Question: I have a data set to which I am fitting a mixed models regression with lme4.
'''
dat <- structure(list(dv280 = c(41L, 68L, 0L, 6L, 20L, 30L, 8L, 1L,
15L, NA, 59L, 5L, 21L, 41L, 11L, 14L, -2L, 20L, 25L, 33L, 32L,
30L, 68L, 16L, 11L, -1L, 8L, 0L), v0 = c(55L, 90L, 30L, 23L,
74L, 48L, 25L, 25L, 46L, NA, 60L, 69L, 55L, 41L, 34L, 41L, 53L,
76L, 72L, 64L, 34L, 37L, 75L, 21L, 26L, 14L, 24L, 19L), treatment = structure(c(2L,
1L, 1L, 2L, 2L, 1L, 2L, 1L, 1L, 2L, 2L, 1L, 1L, 2L, 2L, 1L, 1L,
2L, 1L, 2L, 2L, 1L, 2L, 1L, 1L, 2L, 2L, 1L), .Label = c("hc",
"nhc"), class = "factor"), cse = structure(c(2, 2, 6, 6, -4,
-4, 5, 5, NA, NA, -4, -4, -3, -3, -2, -2, 3, 3, 2, 2, -4, -4,
-7, -7, 4, 4, 2, 2), .Dim = c(28L, 1L)), pp = structure(c(1L,
1L, 2L, 2L, 3L, 3L, 4L, 4L, 5L, 5L, 6L, 6L, 7L, 7L, 8L, 8L, 9L,
9L, 10L, 10L, 11L, 11L, 12L, 12L, 13L, 13L, 14L, 14L), .Label = c("j.1",
"j.3", "j.6", "j.11", "j.13", "j.16", "j.17", "j.18", "j.19",
"j.22", "j.24", "j.30", "j.32", "j.36"), class = "factor")), .Names = c("dv280",
"v0", "treatment", "cse", "pp"), row.names = c(NA, 28L), class = "data.frame")
head(dat)
require(lme4)
m <- lmer(dv280 ~ 1 + v0:treatment + cse + (0 + v0 | pp), data=dat, REML=TRUE)
summary(m)
'''
Next I would like to plot the resulting fit, so using the example code from <URL> I generated predictions for the original values.
'''
newdat <- data.frame(
v0=dat$v0,
treatment=dat$treatment,
cse=dat$cse,
dv280=0)
newdat <- newdat[-c(9,10),]
mm <- model.matrix(terms(m), newdat)
newdat$dv280 <- mm %*% fixef(m)
pvar1 <- diag(mm %*% tcrossprod(vcov(m), mm))
tvar1 <- pvar1 + VarCorr(m)$pp[1]
newdat <- data.frame(newdat, plo=newdat$dv280 - 2 * sqrt(pvar1),
phi=newdat$dv280 + 2 * sqrt(pvar1),
tlo=newdat$dv280 - 2 * sqrt(tvar1),
thi=newdat$dv280 + 2 * sqrt(tvar1))
'''
This is easy to plot with ggplot:
'''
p <- ggplot(data=newdat, mapping=aes(x=v0, y=dv280, colour=treatment)) +
geom_point() +
geom_smooth(method='lm', se=TRUE) +
scale_colour_discrete(guide=guide_legend(title.position='left', title.hjust=1))
p + .mytheme + coord_cartesian(xlim=c(-20,100)) +
geom_hline(yintercept=0, colour='gray35', linetype='dashed') +
geom_vline(xintercept=0, colour='gray35', linetype='dashed')
'''
But as the image shows, the intercepts of the regression lines plotted by ggplot are off compared to the estimated intercept of the regression; at least this is the case for the nhc line which clearly goes to a negative intercept whereas the common estimated intercept is 0.54.

My mistake is easy (I presume): using geom_smooth results in a different fit than what the regression said given that geom_smooth takes the data separately per treatment and also at face value without the context of the fitted model. But I am at a loss how to get the lines properly plotted.
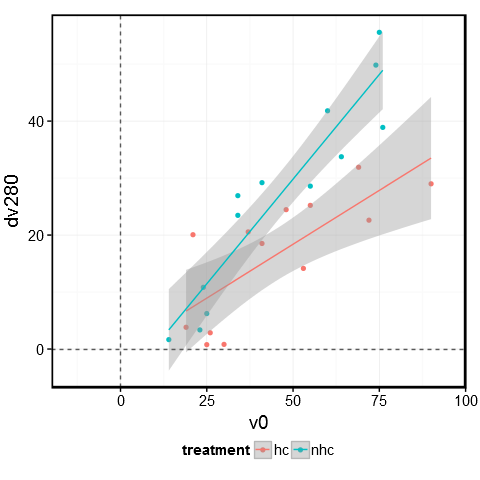
Answer: You need to consider the effect of 'cse'. If I set 'cse=0' in 'newdat', the lines go through the intercept:
'''
p <- ggplot(data=newdat, mapping=aes(x=v0, y=dv280, colour=treatment)) +
geom_point() +
geom_smooth(method='lm', se=TRUE, fullrange=TRUE) +
scale_colour_discrete(guide=guide_legend(title.position='left', title.hjust=1))
p + theme_bw() + coord_cartesian(xlim=c(-1,1), ylim=c(0.4,0.65)) +
geom_hline(yintercept=0, colour='gray35', linetype='dashed') +
geom_vline(xintercept=0, colour='gray35', linetype='dashed')
'''

Note that it is normally not advisable to include an interaction in the model without the corresponding main effects.
According to your comments you might want something like this (with your original 'newdat'):
'''
p <- ggplot(data=newdat, mapping=aes(x=v0, y=dv280, ymin=tlo, ymax=thi, colour=treatment, fill=treatment)) +
geom_ribbon(alpha=0.2, aes(colour=NULL)) +
geom_point() +
geom_line() +
scale_colour_discrete(guide=guide_legend(title.position='left', title.hjust=1))
p + theme_bw() +
geom_hline(yintercept=0, colour='gray35', linetype='dashed') +
geom_vline(xintercept=0, colour='gray35', linetype='dashed')
'''

However, this plot doesn't seem very useful (in particular the lines between points) as it only depicts the projection on the dv280-v0-plane and you can't even see the linear relationship this way.